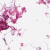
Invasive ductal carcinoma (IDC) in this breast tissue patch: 0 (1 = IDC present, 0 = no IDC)